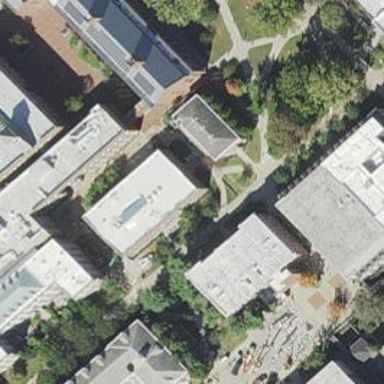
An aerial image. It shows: University building.